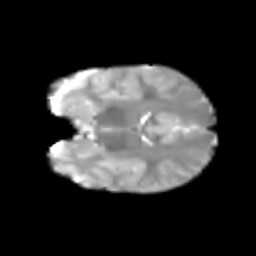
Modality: T2w
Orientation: coronal
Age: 6
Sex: female
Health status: healthy